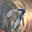
Label: 7